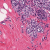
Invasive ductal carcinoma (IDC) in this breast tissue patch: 0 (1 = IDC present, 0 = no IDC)